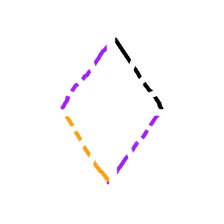
Shape: rhombus